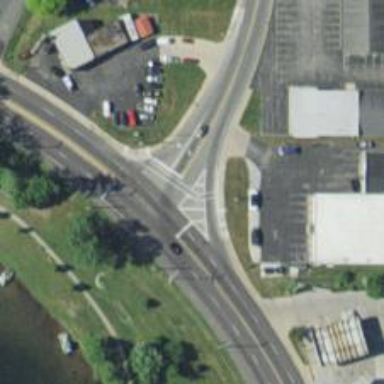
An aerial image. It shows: Asphalt footway with uncontrolled crossing. The crossing has lines markings.